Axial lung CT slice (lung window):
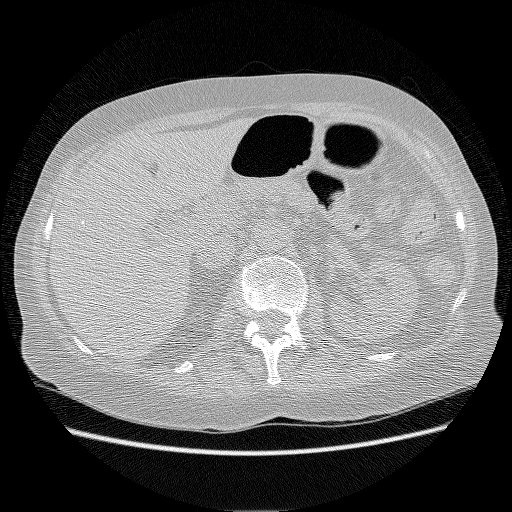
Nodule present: no